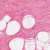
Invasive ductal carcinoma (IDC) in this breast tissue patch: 0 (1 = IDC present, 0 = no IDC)